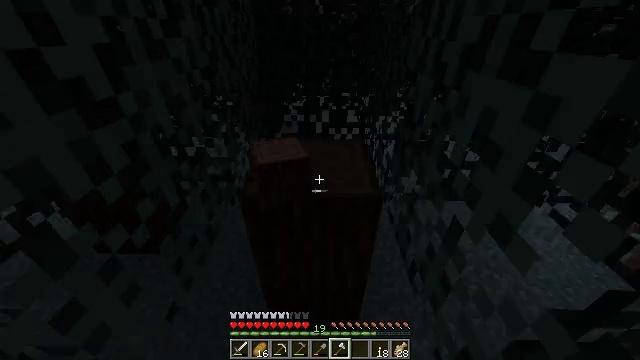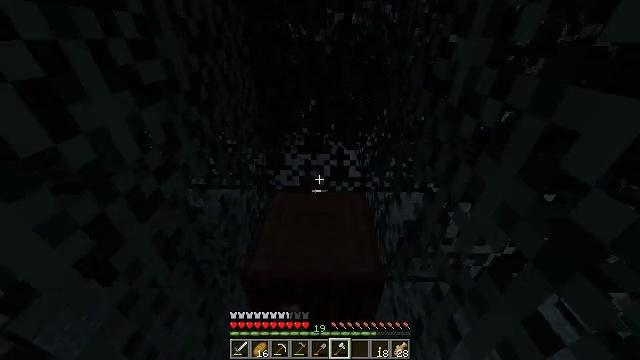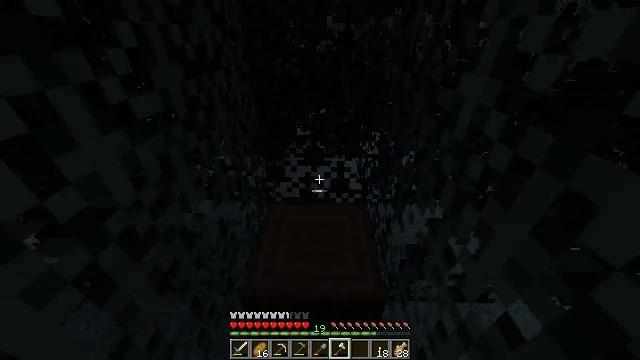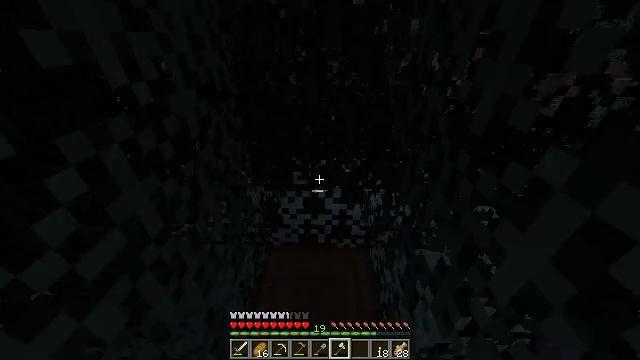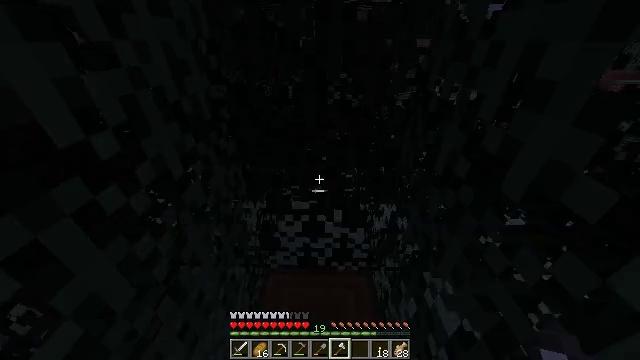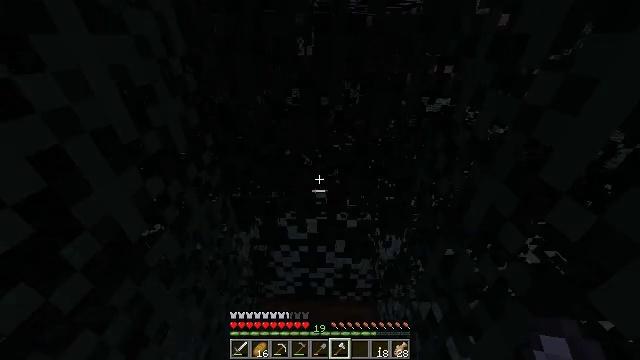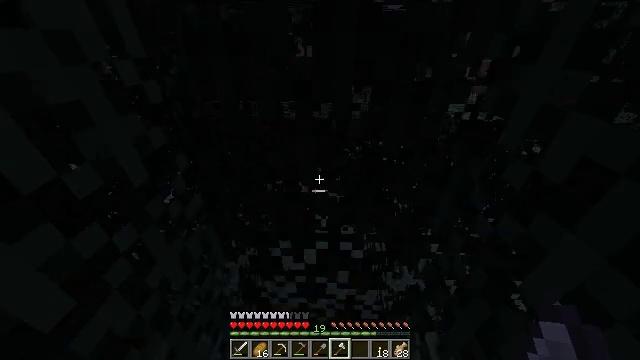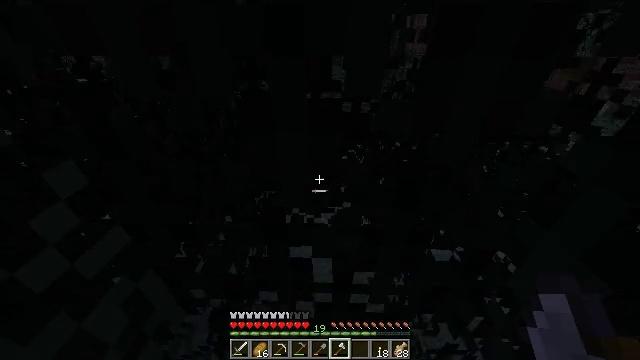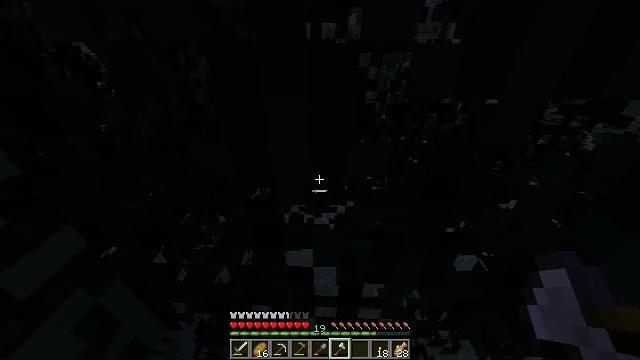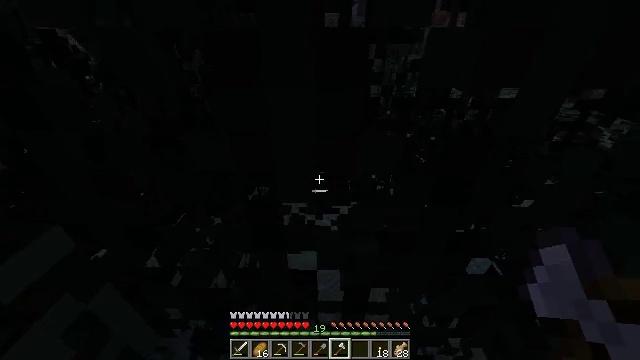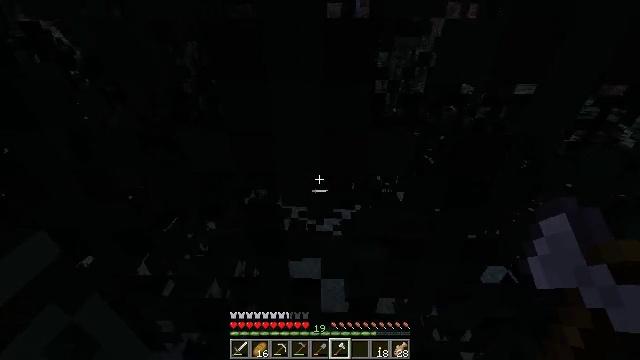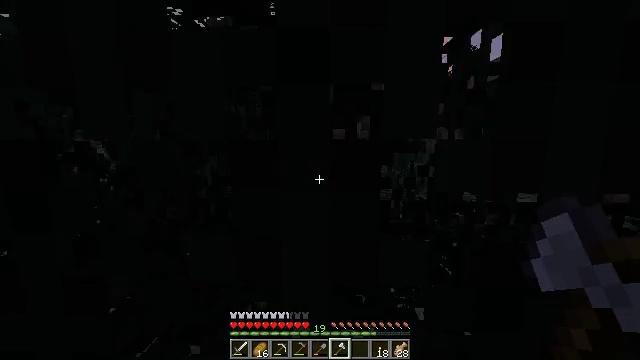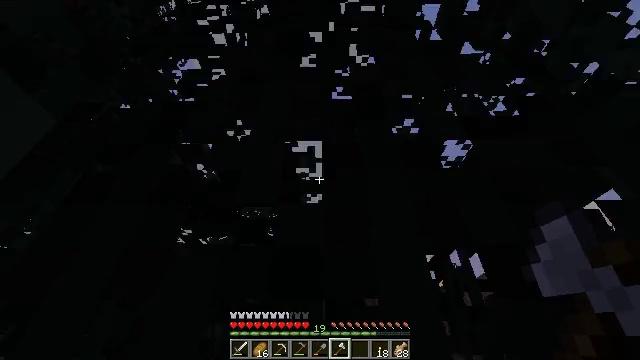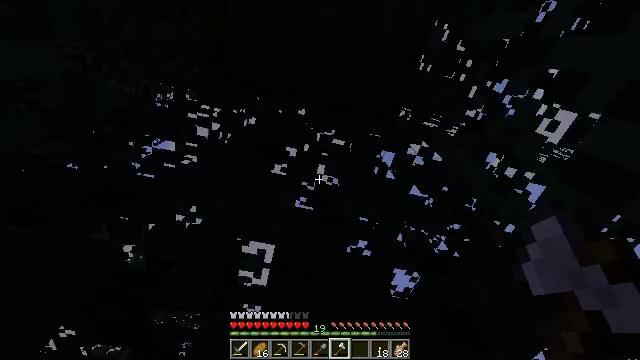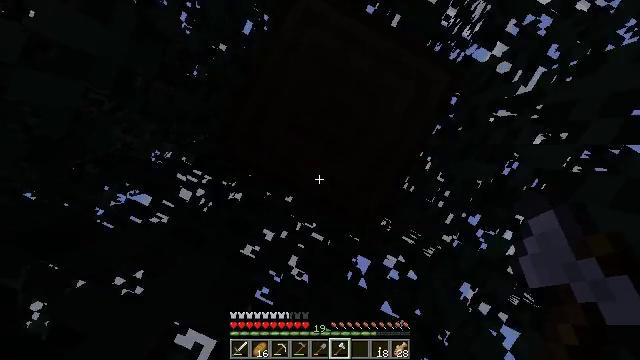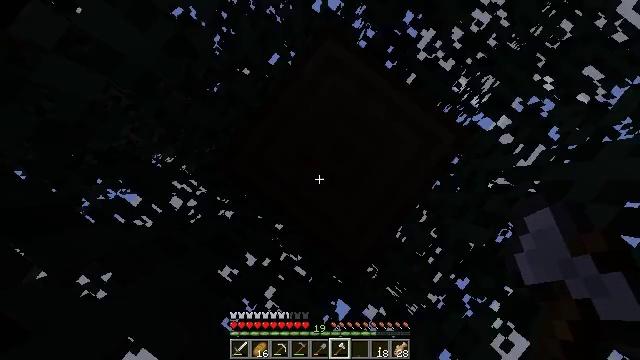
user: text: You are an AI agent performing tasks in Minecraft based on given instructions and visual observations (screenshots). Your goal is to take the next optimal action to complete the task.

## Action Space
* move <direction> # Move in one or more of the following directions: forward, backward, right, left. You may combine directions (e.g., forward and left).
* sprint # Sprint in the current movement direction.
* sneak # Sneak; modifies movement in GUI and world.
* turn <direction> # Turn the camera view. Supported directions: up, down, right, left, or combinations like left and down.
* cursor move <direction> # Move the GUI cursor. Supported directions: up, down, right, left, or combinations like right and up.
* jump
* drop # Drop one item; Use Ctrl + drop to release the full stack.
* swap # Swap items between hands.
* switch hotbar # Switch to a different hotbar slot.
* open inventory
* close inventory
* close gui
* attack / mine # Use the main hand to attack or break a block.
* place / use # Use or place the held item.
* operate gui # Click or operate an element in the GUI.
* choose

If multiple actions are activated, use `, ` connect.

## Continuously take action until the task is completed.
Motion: motion action
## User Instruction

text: Gather spruce log by chopping the tree.
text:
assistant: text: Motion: move forward, jump
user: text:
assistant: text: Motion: move forward, jump
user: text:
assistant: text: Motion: move forward, jump
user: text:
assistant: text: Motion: move forward, jump
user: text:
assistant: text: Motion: move forward, jump
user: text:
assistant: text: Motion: move forward, jump
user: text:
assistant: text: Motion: move forward, jump
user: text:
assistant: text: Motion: move forward, jump
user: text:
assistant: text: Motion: move forward, jump
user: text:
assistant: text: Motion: no_op
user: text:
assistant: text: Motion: turn left and up
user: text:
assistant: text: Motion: turn right and up
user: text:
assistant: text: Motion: turn right and up
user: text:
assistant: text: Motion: turn right and up
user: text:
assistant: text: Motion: turn right and up
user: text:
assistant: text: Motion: turn right and up, attack / mine
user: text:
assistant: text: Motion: turn right and up, attack / mine
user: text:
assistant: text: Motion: turn right and up, attack / mine
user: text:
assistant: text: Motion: attack / mine
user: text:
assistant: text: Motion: turn right, attack / mine
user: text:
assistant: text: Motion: turn right, attack / mine
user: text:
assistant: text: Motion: turn right, attack / mine
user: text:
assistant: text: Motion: turn right, attack / mine
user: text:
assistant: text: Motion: turn right, attack / mine
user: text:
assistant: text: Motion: turn right, attack / mine
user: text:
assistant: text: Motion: turn right and down, attack / mine
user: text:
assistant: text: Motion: turn right and down, attack / mine
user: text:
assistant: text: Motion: attack / mine
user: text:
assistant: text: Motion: attack / mine
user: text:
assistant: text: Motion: attack / mine